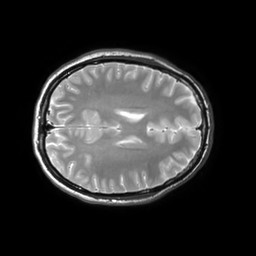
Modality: T2w
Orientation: axial
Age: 24
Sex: male
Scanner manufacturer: philips
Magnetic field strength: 3 T
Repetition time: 3 s
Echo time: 0.08 s